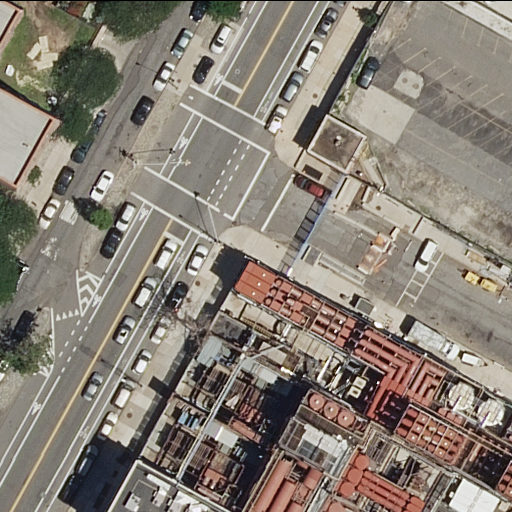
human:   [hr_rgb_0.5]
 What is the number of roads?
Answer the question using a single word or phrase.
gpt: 18

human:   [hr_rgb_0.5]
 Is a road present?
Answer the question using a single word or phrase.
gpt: yes

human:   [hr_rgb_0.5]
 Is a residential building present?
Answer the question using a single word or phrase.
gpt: yes

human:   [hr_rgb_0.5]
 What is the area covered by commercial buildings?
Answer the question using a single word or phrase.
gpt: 0m2

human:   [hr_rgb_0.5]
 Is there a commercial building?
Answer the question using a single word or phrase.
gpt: no

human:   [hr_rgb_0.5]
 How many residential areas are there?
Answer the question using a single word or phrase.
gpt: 1

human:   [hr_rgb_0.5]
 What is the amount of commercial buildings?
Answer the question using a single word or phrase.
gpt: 0

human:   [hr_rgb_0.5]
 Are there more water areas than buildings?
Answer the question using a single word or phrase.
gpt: no

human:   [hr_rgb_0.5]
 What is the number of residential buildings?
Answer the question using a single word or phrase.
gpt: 3

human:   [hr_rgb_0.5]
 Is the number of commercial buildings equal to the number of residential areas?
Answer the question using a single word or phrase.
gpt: no

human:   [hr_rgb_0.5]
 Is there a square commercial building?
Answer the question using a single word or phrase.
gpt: no

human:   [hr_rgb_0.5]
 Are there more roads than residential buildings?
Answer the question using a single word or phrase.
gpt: yes

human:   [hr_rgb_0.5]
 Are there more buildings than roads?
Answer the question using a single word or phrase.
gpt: no

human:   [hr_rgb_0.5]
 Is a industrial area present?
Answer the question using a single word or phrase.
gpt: yes

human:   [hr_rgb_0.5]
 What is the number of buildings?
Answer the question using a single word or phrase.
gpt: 3

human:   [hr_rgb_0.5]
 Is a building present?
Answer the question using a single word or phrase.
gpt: yes

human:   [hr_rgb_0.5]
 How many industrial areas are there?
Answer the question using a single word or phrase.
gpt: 1

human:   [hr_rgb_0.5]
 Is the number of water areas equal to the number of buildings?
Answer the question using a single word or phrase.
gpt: no

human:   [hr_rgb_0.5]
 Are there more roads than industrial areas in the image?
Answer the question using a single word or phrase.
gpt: yes

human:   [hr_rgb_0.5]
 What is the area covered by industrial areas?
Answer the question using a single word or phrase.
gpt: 10218m2

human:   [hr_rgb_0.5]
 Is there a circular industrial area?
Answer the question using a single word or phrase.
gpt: no

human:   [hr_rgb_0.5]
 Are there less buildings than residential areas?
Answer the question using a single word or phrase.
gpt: no

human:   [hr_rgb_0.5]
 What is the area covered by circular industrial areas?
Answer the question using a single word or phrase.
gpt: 0m2

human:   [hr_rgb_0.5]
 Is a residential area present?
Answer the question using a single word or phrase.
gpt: yes

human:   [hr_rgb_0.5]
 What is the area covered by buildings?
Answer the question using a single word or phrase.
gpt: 510m2

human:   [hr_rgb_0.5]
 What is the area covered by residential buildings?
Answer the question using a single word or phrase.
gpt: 510m2

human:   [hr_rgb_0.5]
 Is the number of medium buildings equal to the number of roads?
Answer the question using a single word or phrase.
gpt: no

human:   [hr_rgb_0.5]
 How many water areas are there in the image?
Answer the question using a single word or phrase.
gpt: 0

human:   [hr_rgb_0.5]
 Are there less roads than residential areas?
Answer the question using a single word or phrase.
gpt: no

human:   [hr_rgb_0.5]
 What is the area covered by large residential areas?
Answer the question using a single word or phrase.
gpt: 593m2

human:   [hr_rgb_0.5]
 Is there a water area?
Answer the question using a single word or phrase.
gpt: no

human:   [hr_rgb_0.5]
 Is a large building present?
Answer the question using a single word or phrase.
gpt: no

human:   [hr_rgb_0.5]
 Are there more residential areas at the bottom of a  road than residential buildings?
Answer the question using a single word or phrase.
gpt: no

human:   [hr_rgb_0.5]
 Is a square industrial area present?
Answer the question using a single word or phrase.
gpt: no

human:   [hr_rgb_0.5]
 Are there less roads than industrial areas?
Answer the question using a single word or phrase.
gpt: no

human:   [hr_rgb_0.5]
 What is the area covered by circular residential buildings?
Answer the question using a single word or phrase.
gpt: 0m2

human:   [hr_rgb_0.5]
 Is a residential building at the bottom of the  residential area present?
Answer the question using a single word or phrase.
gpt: yes

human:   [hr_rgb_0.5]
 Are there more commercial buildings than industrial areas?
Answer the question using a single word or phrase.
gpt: no

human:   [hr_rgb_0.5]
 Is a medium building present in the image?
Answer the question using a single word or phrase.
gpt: yes

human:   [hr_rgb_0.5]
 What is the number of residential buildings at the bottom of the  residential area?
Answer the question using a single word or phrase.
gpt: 2

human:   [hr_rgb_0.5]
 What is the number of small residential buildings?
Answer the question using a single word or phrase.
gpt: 1

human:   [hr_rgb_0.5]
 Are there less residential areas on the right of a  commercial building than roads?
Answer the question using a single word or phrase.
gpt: yes

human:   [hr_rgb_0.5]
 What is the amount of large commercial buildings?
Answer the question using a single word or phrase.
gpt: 0

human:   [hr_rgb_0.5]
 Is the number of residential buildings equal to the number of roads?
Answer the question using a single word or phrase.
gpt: no

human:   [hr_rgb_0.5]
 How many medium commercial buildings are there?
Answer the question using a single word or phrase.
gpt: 0

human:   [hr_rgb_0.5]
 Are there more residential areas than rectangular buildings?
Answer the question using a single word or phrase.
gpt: no

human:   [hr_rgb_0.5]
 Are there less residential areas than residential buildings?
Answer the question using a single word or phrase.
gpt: yes

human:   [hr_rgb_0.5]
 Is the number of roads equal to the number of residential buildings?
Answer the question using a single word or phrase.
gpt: no

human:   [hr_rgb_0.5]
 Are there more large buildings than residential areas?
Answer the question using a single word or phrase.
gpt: no

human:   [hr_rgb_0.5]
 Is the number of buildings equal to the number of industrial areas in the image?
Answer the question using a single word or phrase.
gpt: no

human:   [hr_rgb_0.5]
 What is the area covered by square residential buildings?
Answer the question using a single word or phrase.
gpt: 0m2

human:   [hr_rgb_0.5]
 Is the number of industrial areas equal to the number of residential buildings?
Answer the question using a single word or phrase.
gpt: no

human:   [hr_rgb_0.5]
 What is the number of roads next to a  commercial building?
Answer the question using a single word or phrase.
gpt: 0

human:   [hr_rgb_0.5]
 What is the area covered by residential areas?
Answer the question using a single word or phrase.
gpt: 593m2

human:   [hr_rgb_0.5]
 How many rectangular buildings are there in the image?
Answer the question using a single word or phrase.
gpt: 1

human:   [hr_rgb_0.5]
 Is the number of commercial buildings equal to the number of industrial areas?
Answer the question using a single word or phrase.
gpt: no

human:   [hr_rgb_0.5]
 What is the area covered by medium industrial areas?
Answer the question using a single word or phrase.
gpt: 0m2

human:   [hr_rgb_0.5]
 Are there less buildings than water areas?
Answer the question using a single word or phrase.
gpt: no

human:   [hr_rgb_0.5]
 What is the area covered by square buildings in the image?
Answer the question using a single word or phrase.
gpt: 0m2

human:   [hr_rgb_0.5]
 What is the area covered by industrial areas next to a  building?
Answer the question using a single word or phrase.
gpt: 10218m2

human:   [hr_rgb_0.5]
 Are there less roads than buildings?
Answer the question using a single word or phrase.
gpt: no

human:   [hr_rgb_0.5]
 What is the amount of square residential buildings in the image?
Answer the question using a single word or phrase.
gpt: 0

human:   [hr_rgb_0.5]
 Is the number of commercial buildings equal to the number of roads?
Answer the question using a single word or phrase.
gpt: no

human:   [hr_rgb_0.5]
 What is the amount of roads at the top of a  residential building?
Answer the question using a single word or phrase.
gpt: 18